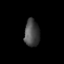
Tissue: lung
Cell type: Epithelial cells
Senescence score: 0.2319
Nuclear area (px): 393
Mean DAPI intensity: 72.603